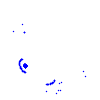
Particle: kaon